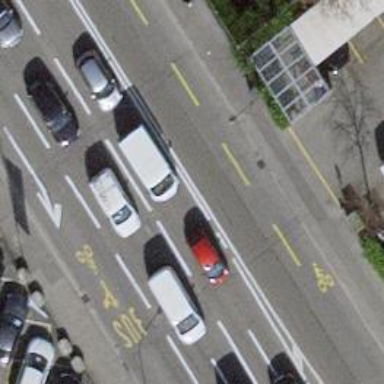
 and shared bus-cyclist lane on the right side."